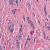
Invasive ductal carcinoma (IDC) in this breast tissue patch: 1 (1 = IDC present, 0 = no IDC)